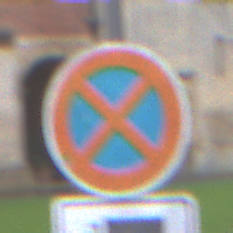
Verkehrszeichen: AbsolutesHalteverbot
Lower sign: MehrspurigeFahrzeuge2
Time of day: Midday
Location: Outdoor (Urban)
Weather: Overcast
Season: NotSpecified
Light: Natural